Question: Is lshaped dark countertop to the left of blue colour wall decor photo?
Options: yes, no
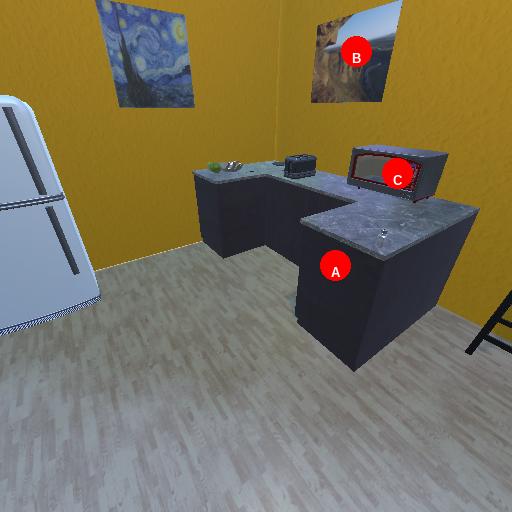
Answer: yes